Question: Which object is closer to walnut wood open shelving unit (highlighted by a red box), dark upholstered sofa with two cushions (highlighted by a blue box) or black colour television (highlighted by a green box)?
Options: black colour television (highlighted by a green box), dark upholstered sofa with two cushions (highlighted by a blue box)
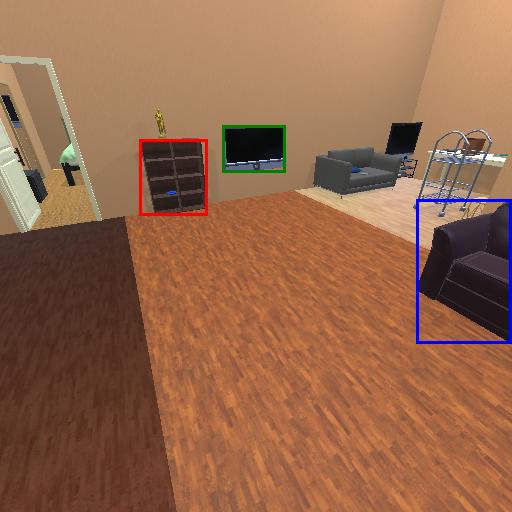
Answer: black colour television (highlighted by a green box)